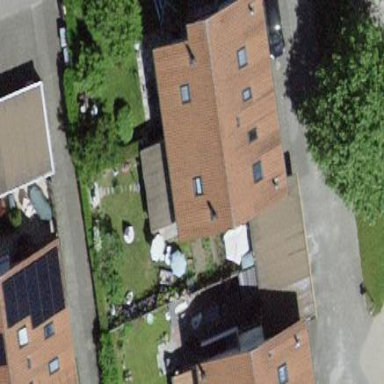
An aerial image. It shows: Terrace-style building with gabled roof.